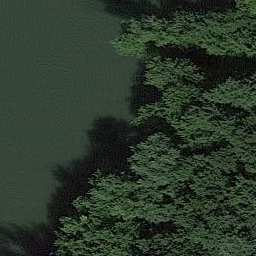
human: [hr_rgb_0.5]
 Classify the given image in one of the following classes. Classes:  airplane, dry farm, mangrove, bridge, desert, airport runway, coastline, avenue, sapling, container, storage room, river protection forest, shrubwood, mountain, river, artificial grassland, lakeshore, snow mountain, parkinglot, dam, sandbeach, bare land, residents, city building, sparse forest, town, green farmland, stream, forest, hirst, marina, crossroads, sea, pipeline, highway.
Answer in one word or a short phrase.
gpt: river protection forest